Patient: sex F, age 73
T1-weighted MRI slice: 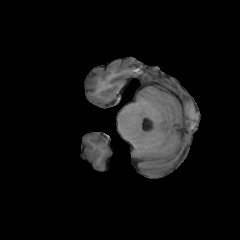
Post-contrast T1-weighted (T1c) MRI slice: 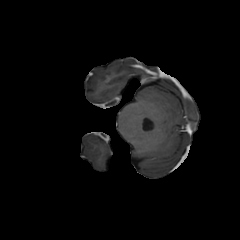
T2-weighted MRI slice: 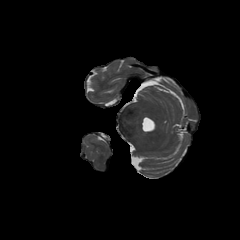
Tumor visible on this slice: no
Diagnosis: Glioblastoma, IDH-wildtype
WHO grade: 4